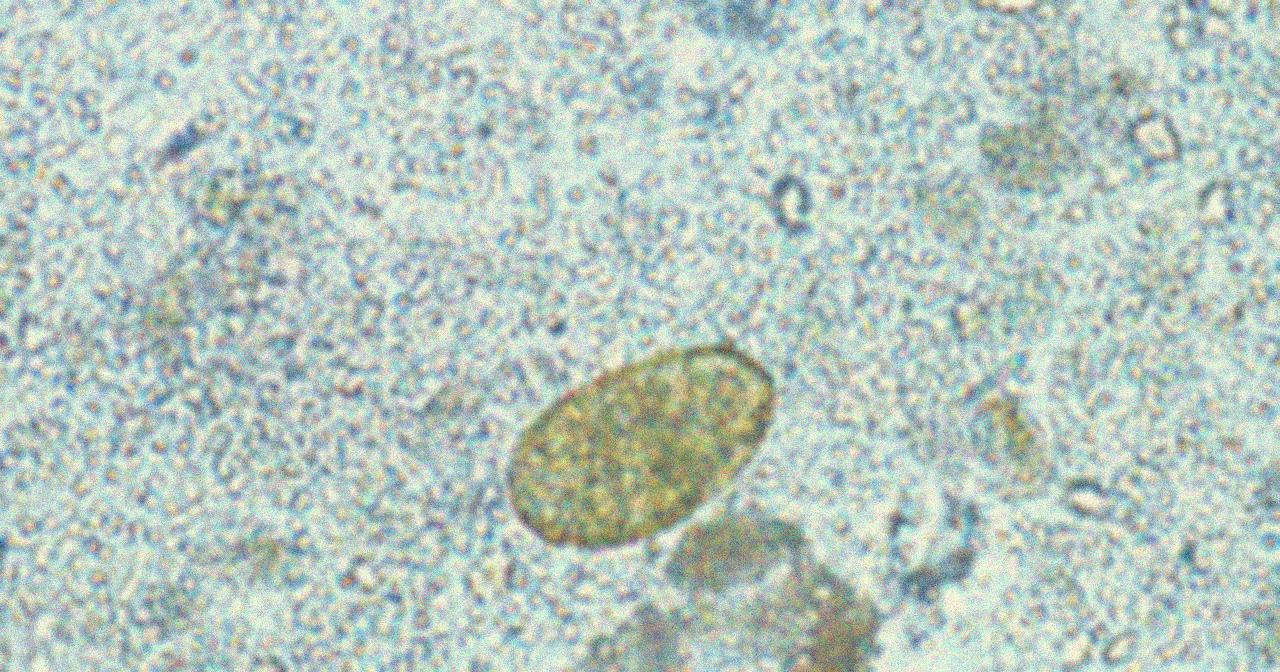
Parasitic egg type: Paragonimus spp